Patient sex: F
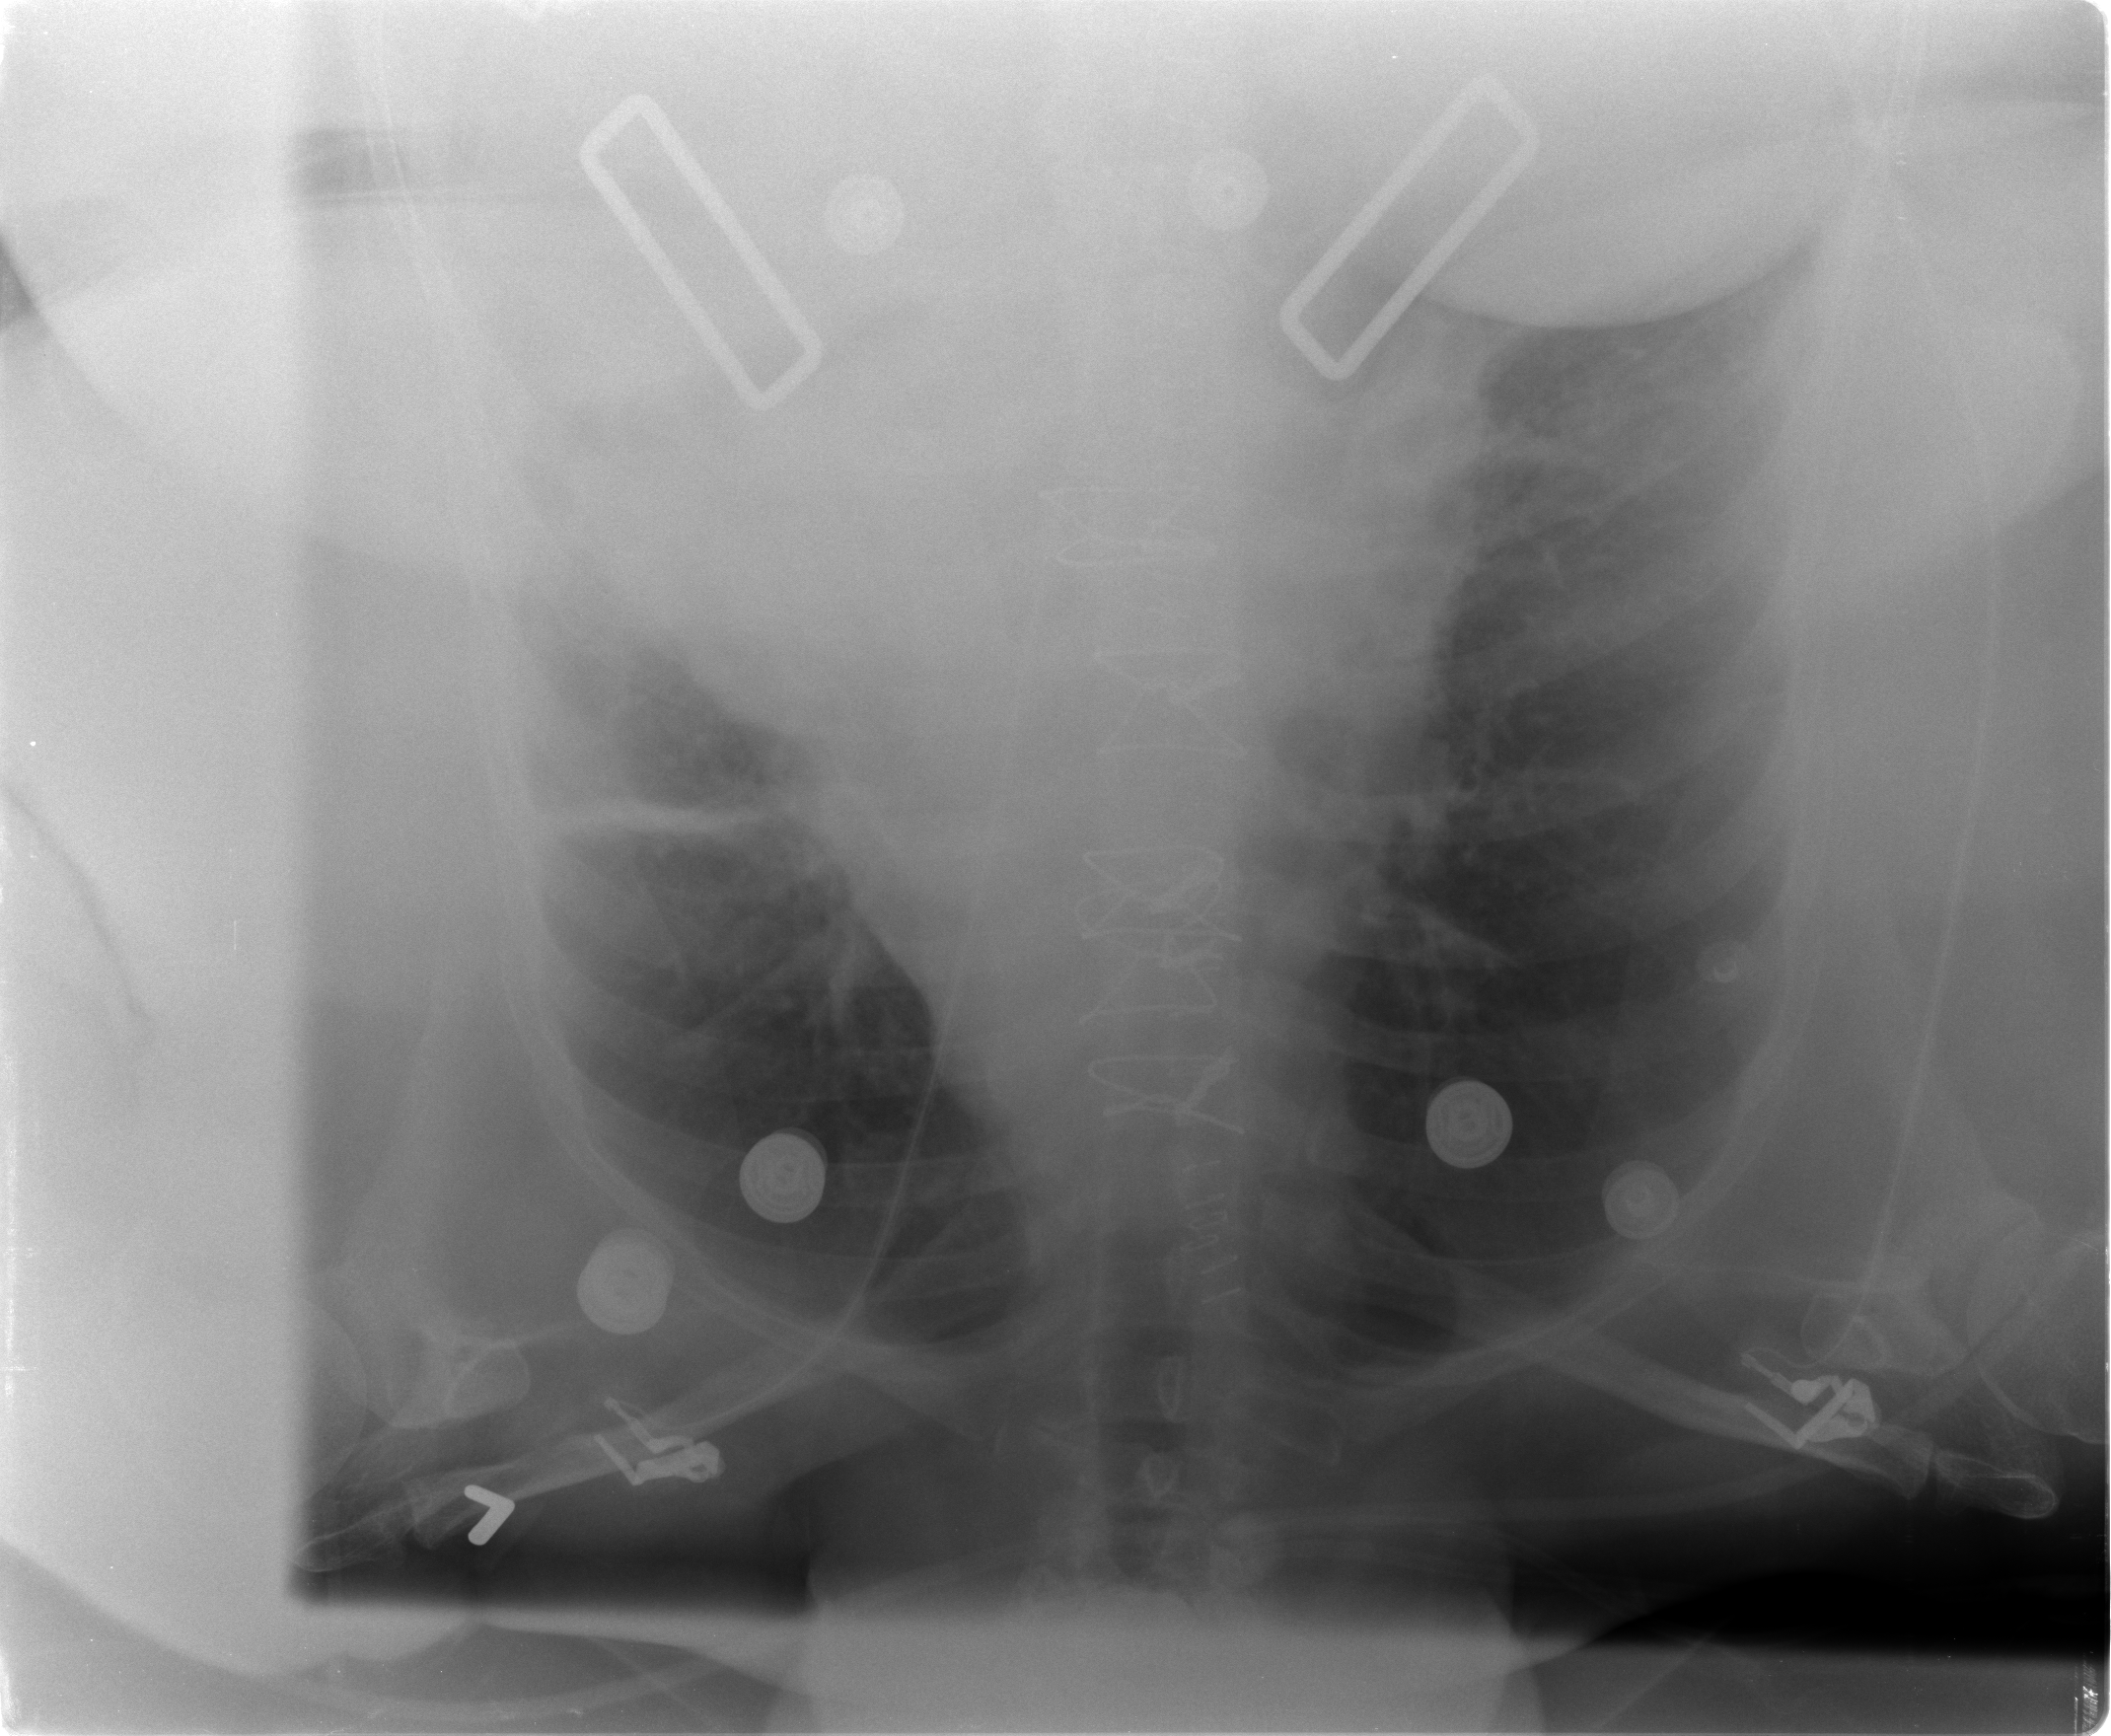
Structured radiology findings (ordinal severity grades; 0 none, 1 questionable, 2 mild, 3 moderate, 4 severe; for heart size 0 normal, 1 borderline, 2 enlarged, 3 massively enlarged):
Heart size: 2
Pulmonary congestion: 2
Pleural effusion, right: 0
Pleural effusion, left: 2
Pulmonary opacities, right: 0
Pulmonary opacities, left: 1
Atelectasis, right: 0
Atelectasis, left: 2